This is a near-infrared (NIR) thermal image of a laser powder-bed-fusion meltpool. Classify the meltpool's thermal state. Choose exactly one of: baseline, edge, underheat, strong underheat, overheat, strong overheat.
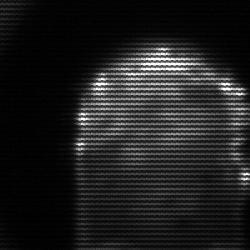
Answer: baseline